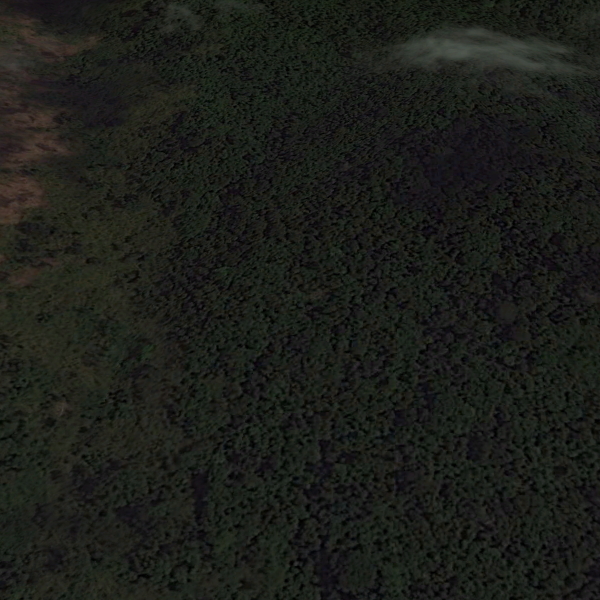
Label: Forest